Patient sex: M
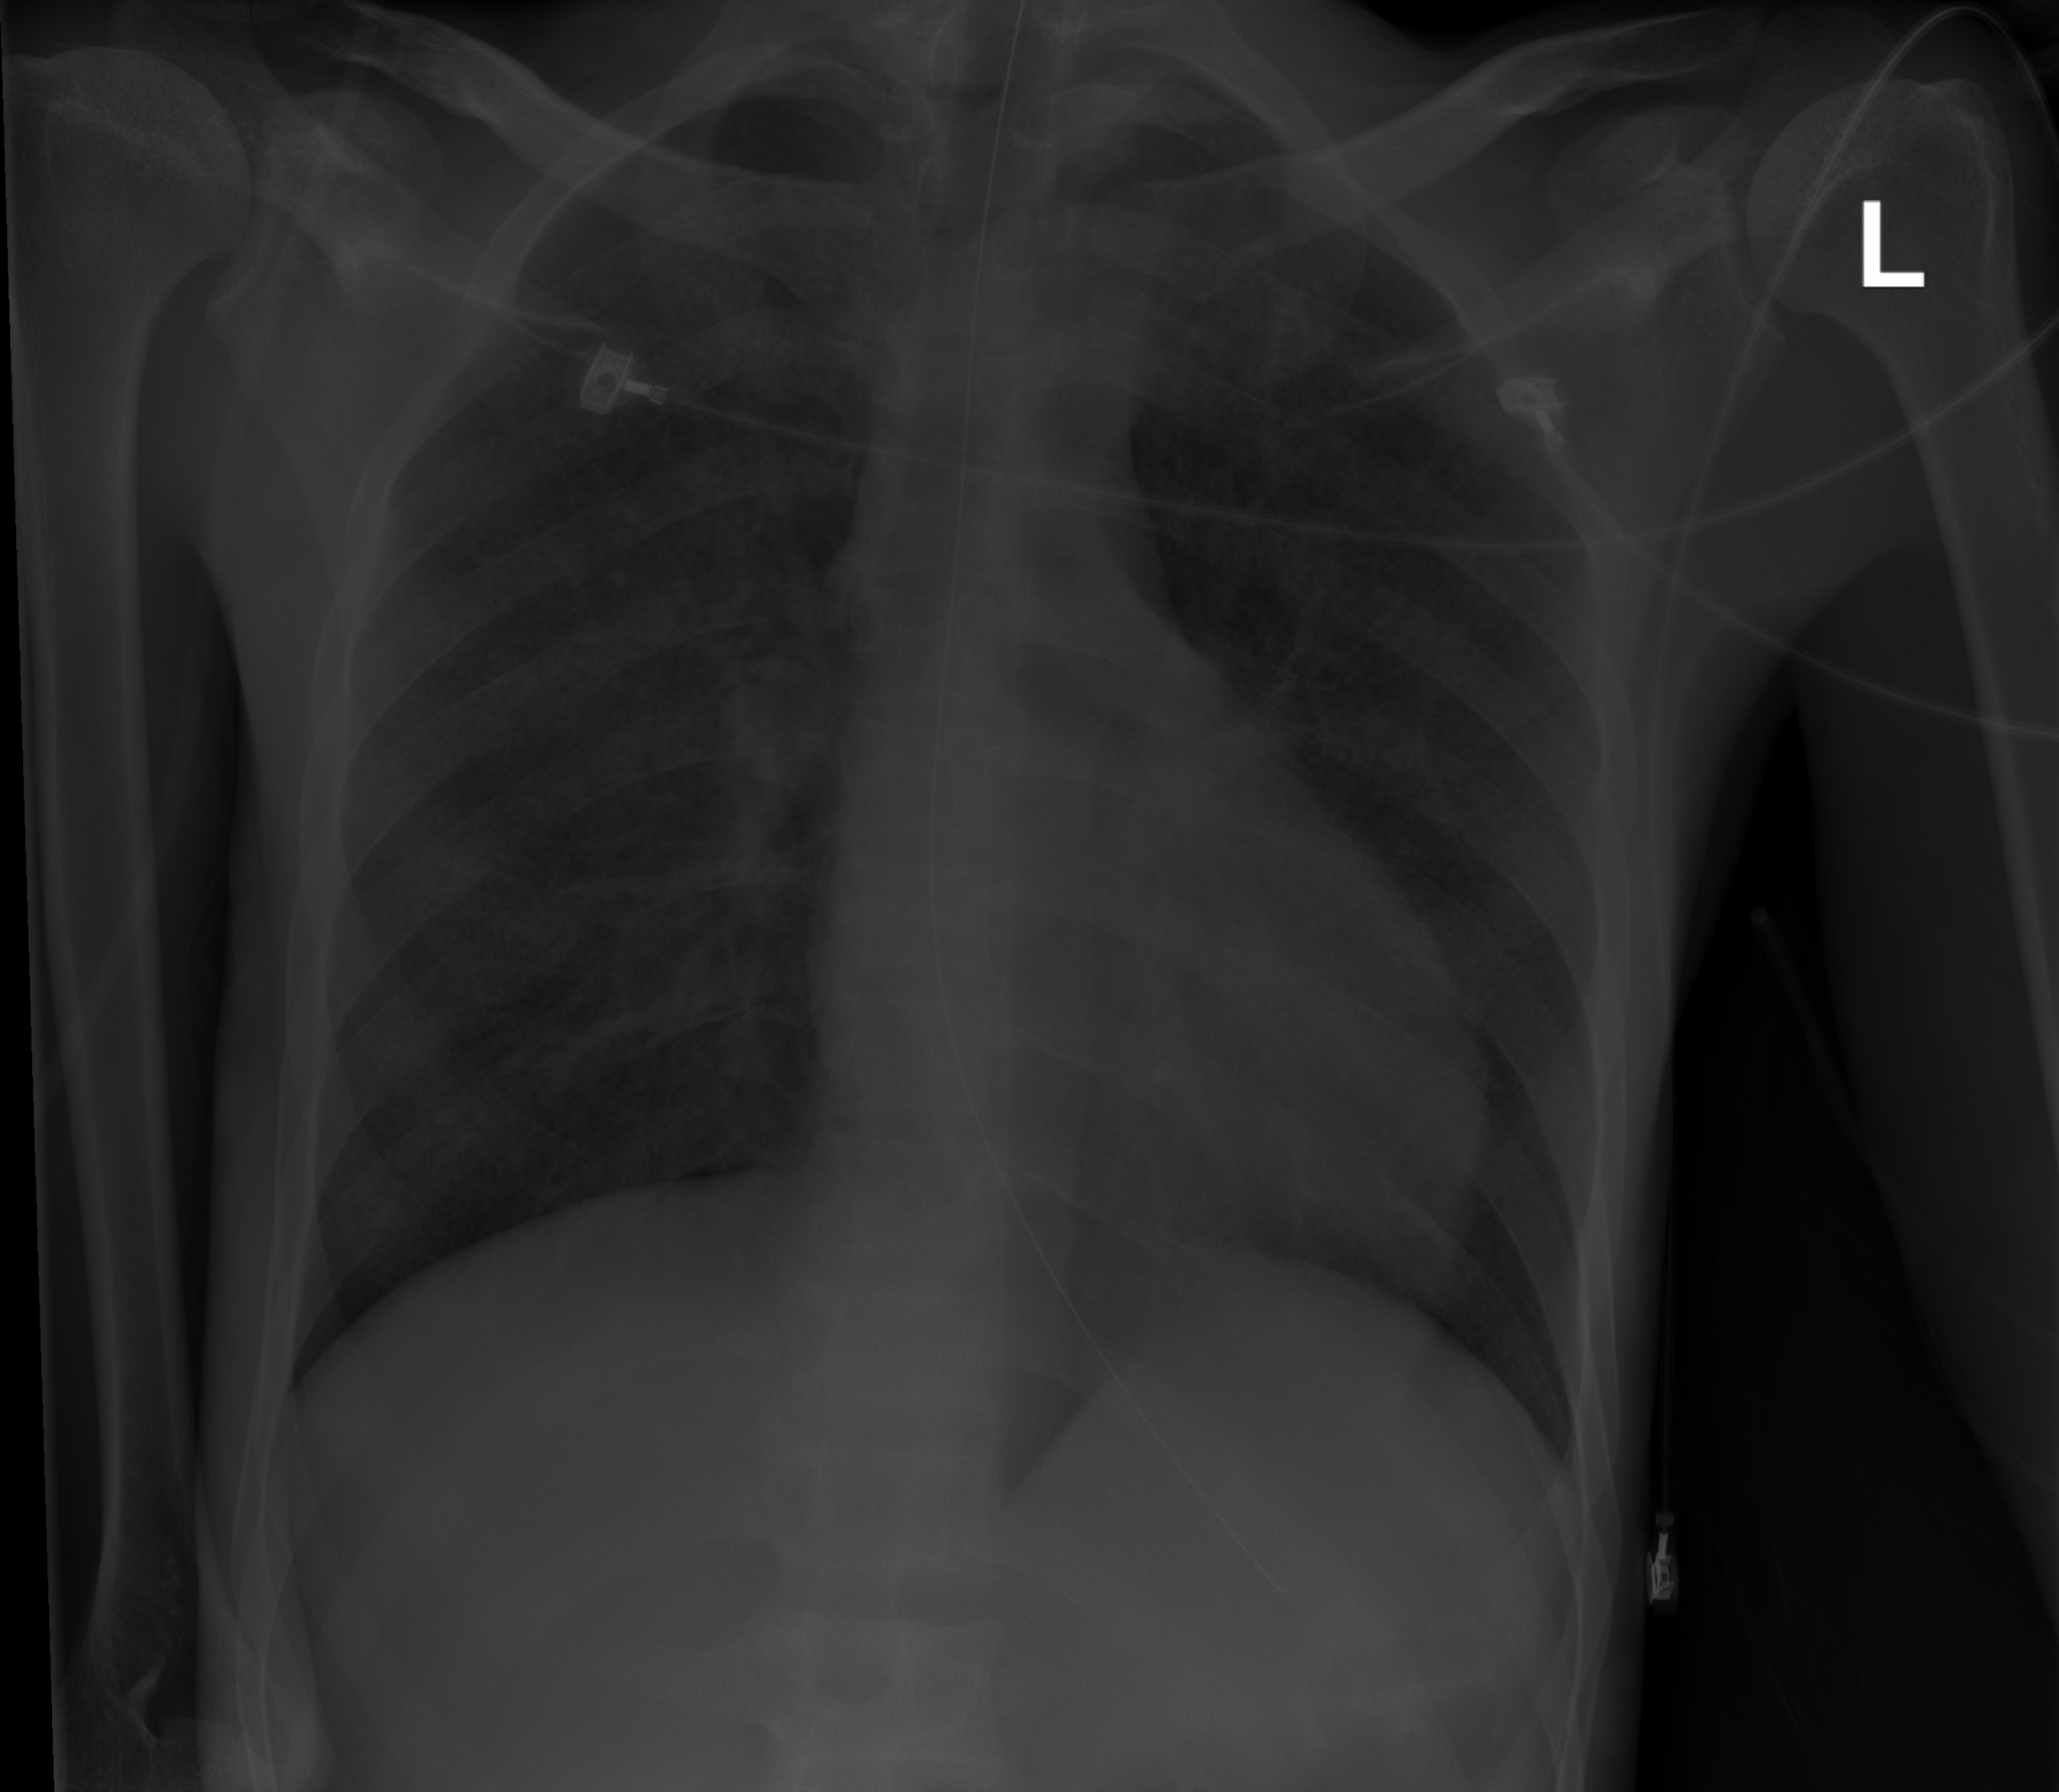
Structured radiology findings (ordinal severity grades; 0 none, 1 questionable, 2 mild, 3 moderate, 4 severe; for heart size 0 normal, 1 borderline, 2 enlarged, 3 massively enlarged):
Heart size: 0
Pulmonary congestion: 0
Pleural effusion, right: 0
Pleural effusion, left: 0
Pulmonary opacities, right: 4
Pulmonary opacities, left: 4
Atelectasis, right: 0
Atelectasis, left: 0